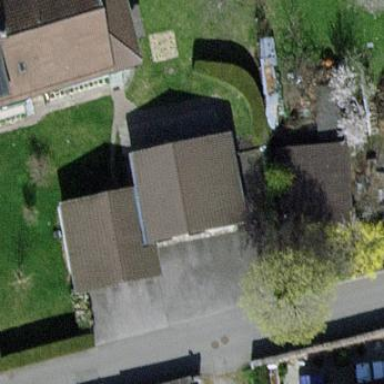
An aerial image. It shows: Group of garages.